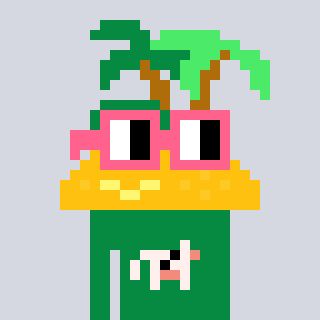
a pixel art character with square pink glasses, a island-shaped head and a green-colored body on a cool background